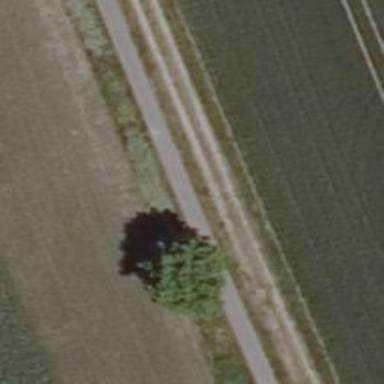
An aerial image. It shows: Compacted track road with grade3 tracktype.